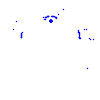
Particle: proton